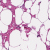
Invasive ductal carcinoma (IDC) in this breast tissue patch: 0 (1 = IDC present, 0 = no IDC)